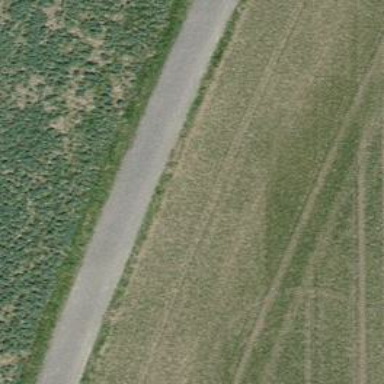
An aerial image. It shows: Agricultural vehicle on well-maintained grade1 track.